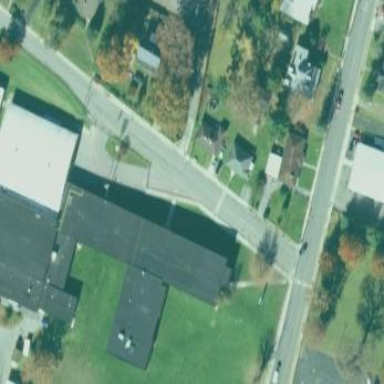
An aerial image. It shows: School building.